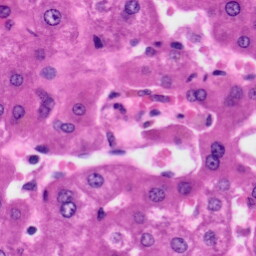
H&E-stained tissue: Liver